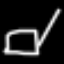
Label: square